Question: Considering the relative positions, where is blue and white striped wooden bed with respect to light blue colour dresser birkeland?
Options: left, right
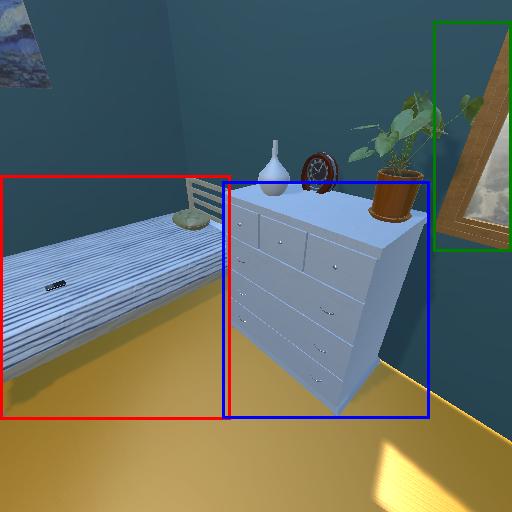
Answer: left